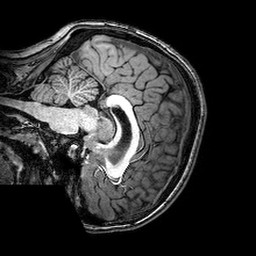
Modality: T1w
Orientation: sagittal
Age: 24
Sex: female
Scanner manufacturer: philips
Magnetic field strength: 3 T
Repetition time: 0.008188 s
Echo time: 0.00376 s